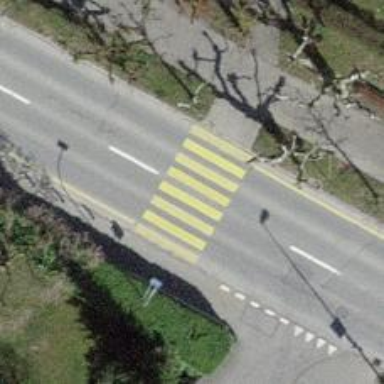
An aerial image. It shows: Uncontrolled zebra crossing on the road.